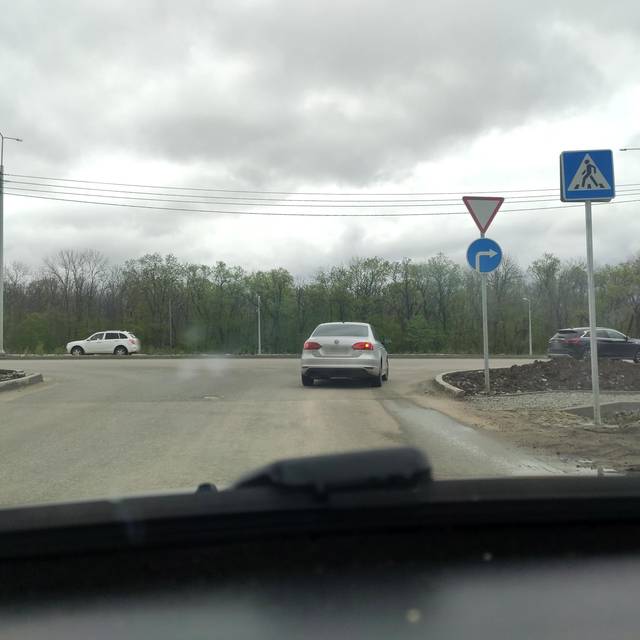
Region: Russia
Coordinates: 51.566, 39.124